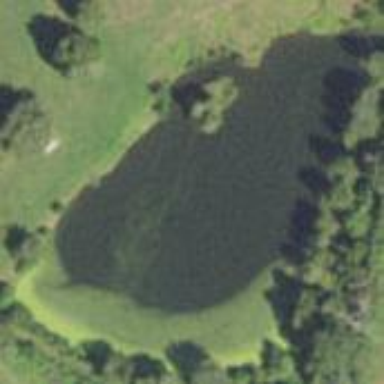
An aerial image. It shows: Peaceful pond surrounded by nature.